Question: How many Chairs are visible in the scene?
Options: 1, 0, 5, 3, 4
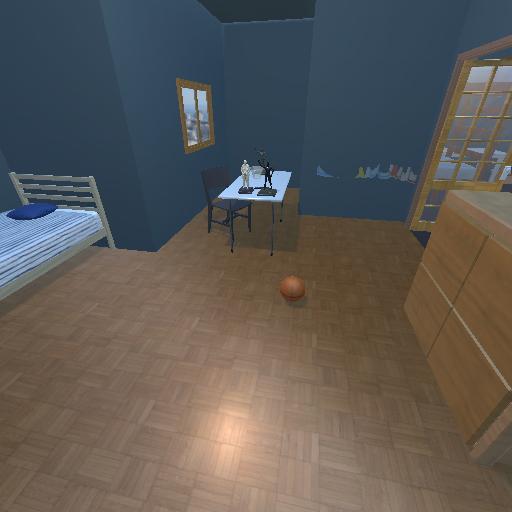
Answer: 1